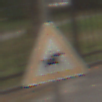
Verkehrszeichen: ReiterLinks
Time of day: MorningAfternoon
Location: Outdoor (Urban)
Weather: Overcast
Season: NotSpecified
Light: Natural